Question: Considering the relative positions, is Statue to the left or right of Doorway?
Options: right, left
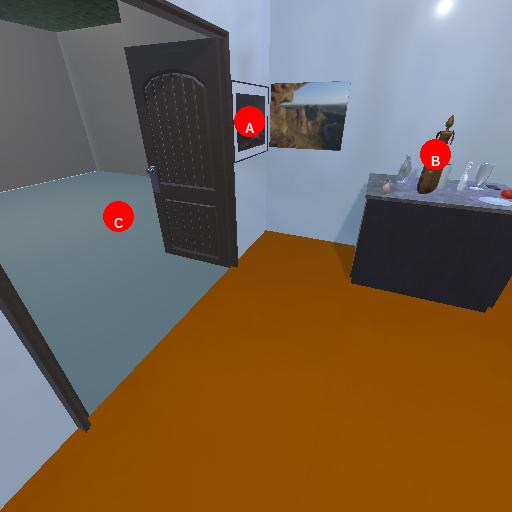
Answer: right